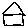
Label: house